Question: I'm getting a 404 in a webview using the following code . . .
'''
LocateBrowser = (WebView)findViewById(R.id.locatebrowser);
LocateBrowser.setWebViewClient(new WebViewClient());
LocateBrowser.loadUrl("http://maps.google.com/maps?z=17&t=h&q=loc:31.8526,-<PHONE>");
'''
If I copy that url into a browser on my PC, it works just fine.
If I don't implement the WebViewClient (the second line), the browser on the Android device opens up and displays the map properly. But I don't want it to do that, I want it to show in my WebView. The map looks like this in the external browser...

The problem is the above code first displays the screen above without the map and an indeterminate progress "Loading . . ." symbol for about a second and then displays google's 404 page saying "the URL /Search was not found on this server".
Is there something else I need to do?
Thanks,
Gary
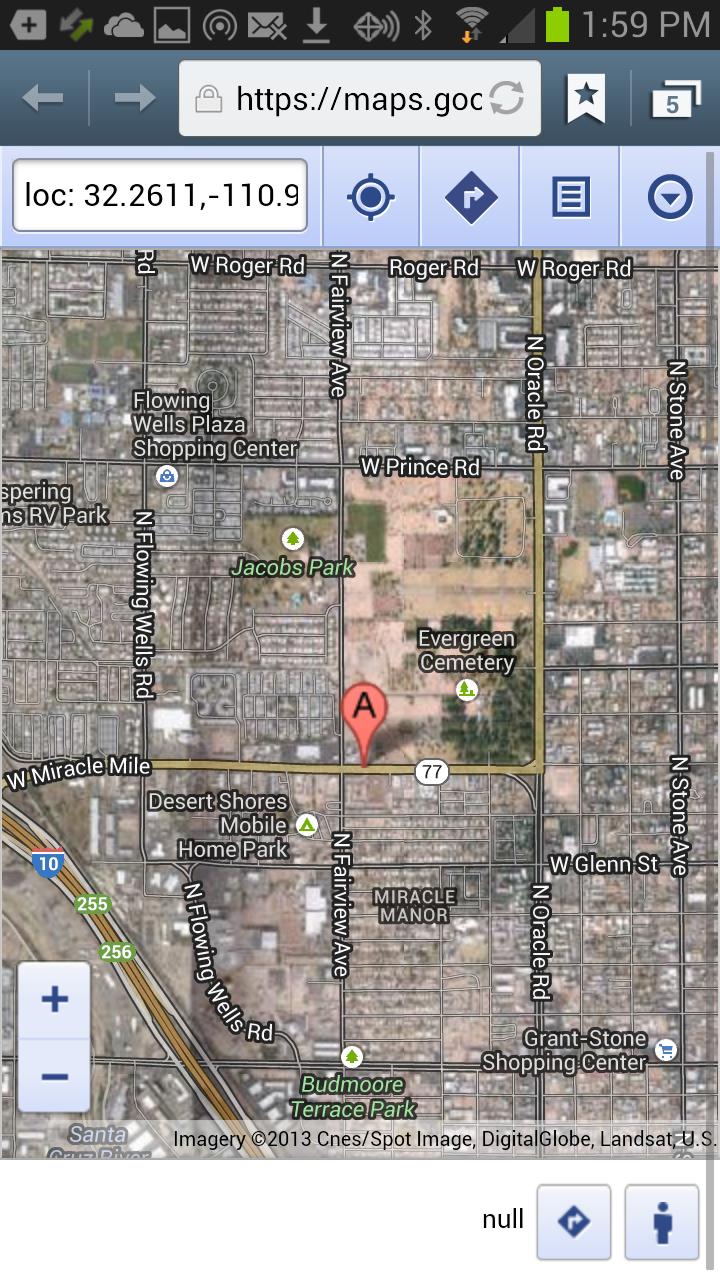
Answer: I failed to enable java script. Following code works but it produces a screen real estate problem.
'''
LocateBrowser = (WebView)findViewById(R.id.locatebrowser);
LocateBrowser.setWebViewClient(new WebViewClient());
WebSettings webSettings = LocateBrowser.getSettings();
webSettings.setJavaScriptEnabled(true);
webSettings.setLoadWithOverviewMode(true);
LocateBrowser.loadUrl("http://maps.google.com/maps?z=17&t=h&q=loc:31.8526,-<PHONE>");
'''